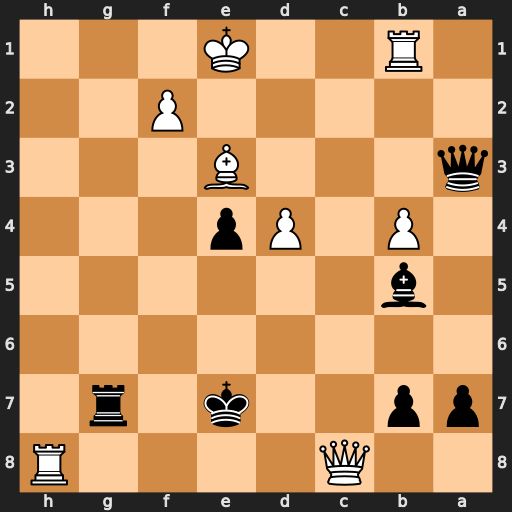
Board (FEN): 2Q4R/pp2k1r1/8/1b6/1P1Pp3/q3B3/5P2/1R2K3
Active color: b
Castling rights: -
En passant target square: -
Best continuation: Rg1+ Kd2 Qd3#